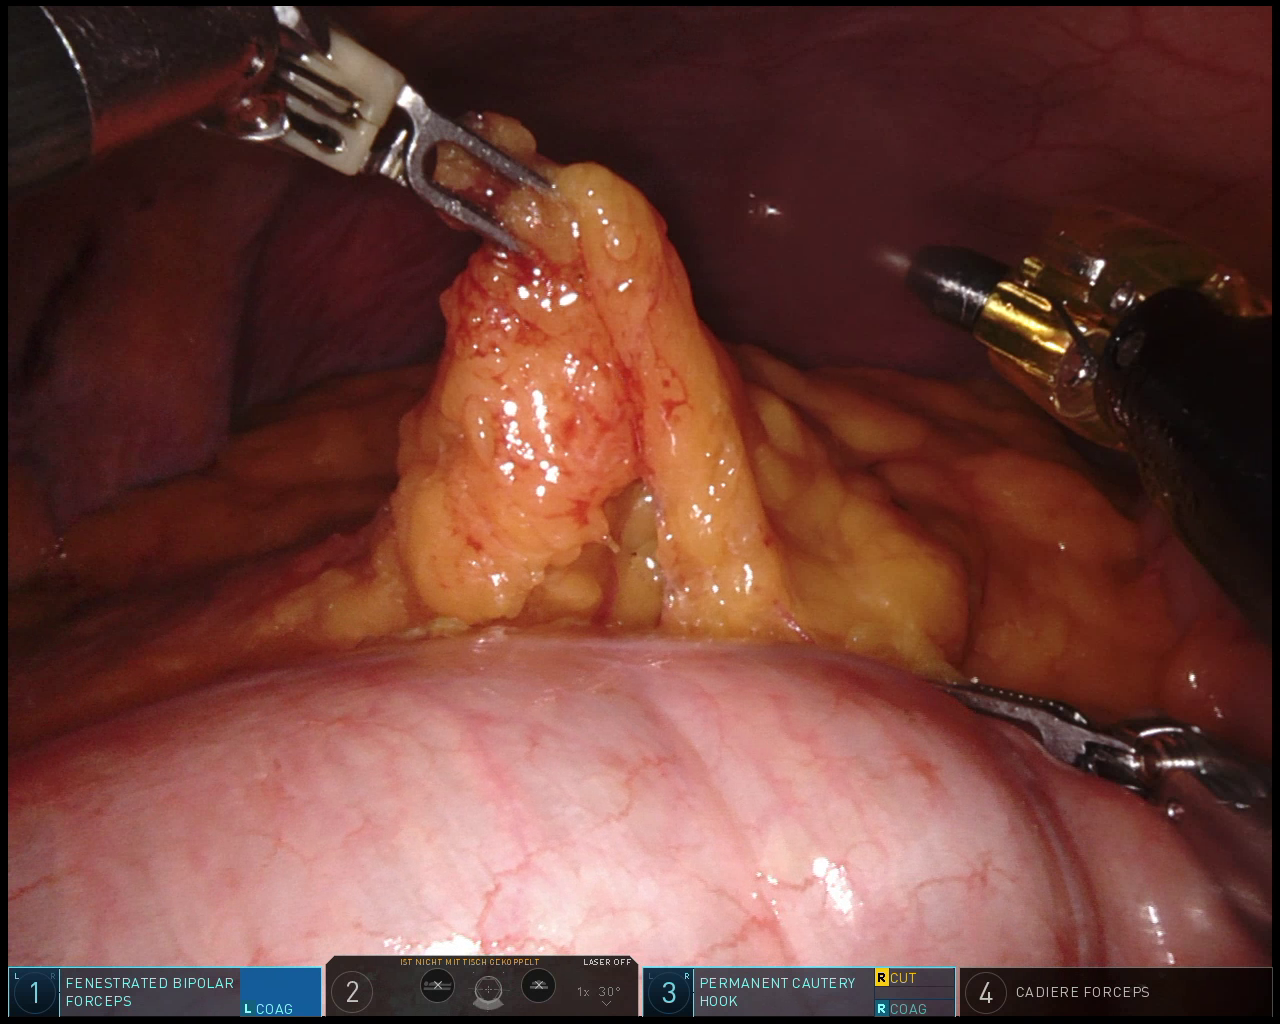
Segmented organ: colon
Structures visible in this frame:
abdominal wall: yes
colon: yes
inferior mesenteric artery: no
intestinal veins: no
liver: no
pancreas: no
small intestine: no
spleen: no
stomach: no
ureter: no
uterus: no
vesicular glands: no